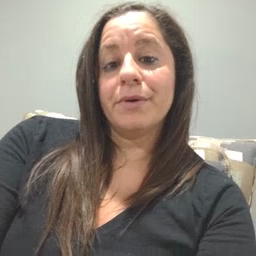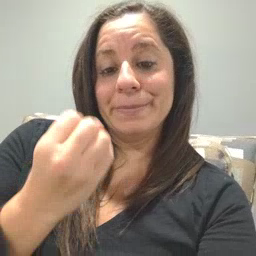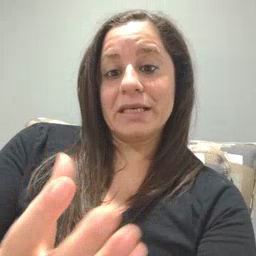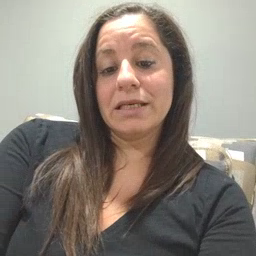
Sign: many